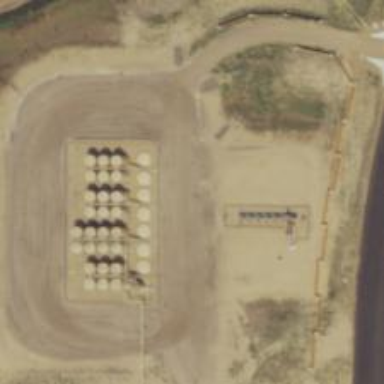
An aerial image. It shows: Storage tank that is man-made.